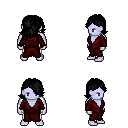
a pixel art fantasy rpg character, male body template, dark elf, purple skin, red robe, white pants, black swoop hairstyle, four views (front, back, left, right), 2x2 character sprite sheet, small pixel art, hard edges, no anti-aliasing